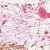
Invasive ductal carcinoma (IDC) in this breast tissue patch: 0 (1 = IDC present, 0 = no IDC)